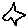
Label: star